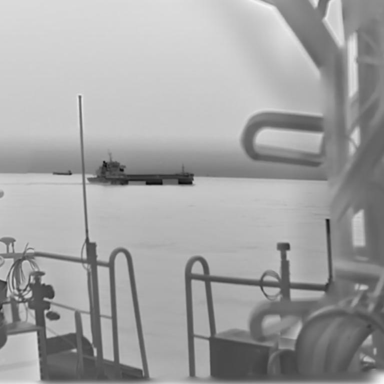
There is a liner in the infrared image.